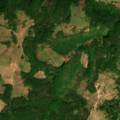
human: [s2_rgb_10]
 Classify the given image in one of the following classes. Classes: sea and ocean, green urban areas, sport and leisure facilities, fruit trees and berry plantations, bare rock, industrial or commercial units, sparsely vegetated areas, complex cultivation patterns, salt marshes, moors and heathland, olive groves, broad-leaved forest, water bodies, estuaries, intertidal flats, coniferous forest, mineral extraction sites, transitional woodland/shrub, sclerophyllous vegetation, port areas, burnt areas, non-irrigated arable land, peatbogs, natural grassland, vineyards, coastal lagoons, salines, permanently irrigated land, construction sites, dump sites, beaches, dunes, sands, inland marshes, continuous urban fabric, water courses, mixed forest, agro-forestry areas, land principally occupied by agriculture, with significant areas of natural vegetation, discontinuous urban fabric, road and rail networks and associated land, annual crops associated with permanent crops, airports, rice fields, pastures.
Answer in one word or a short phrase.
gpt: pastures, broad-leaved forest, transitional woodland/shrub